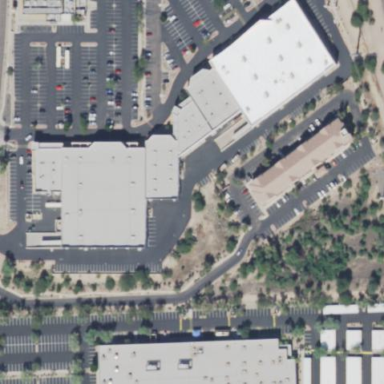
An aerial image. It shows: Retail building.